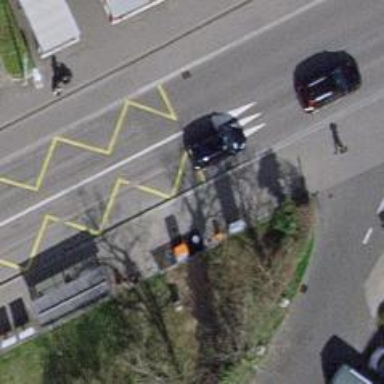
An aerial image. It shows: Asphalt sidewalk with platform for public transport. The platform has shelter.